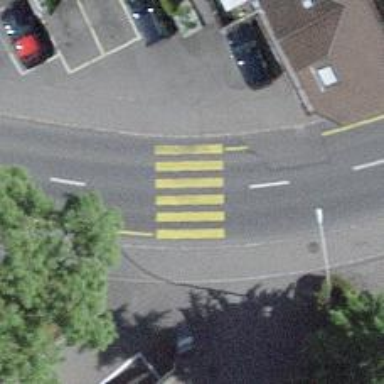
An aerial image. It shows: Zebra crossing on footway.